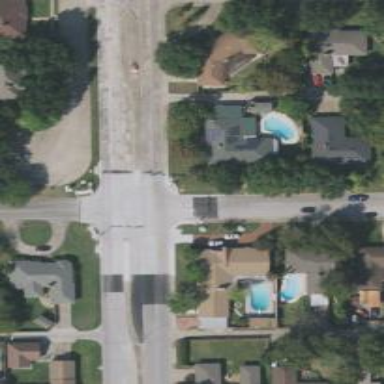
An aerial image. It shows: Crossing road.